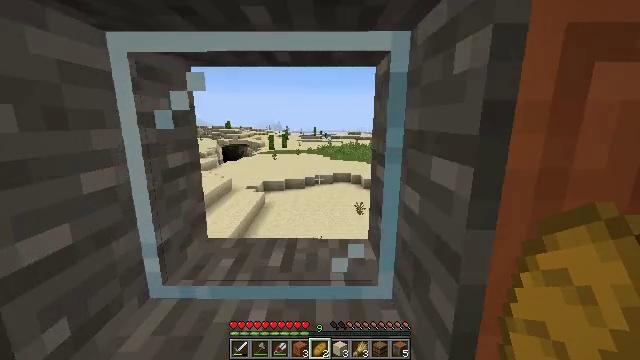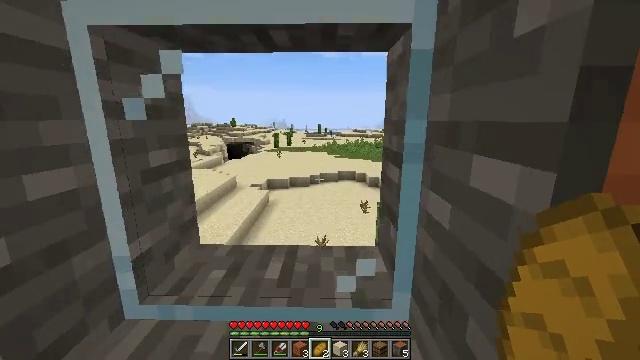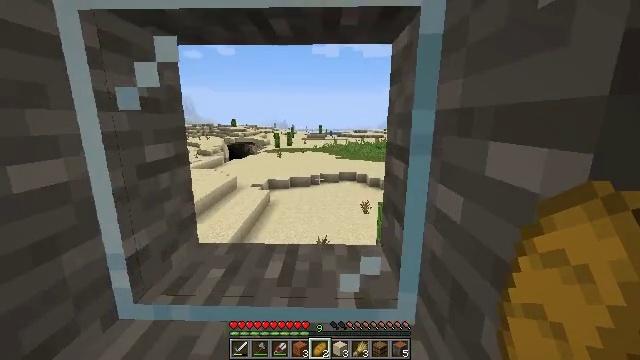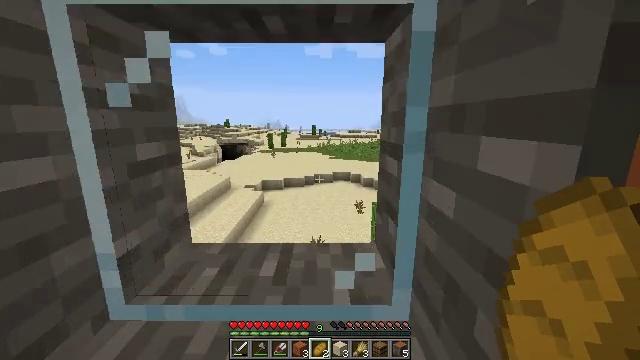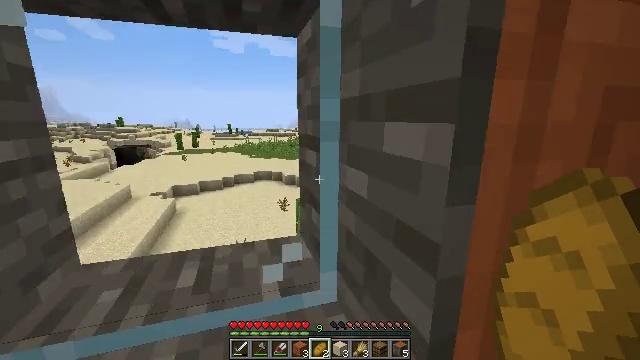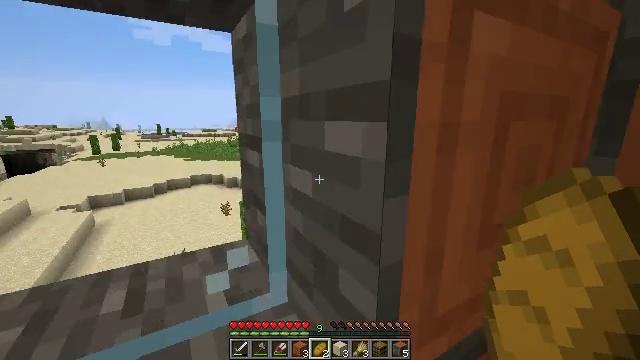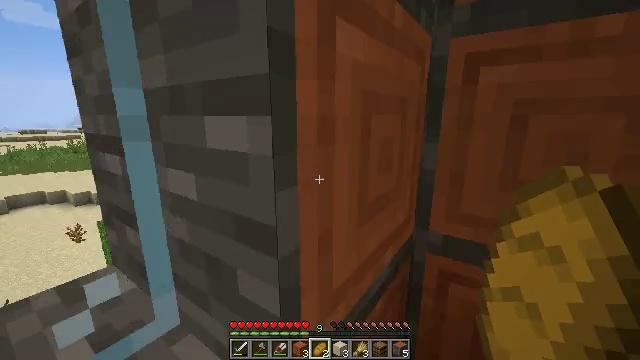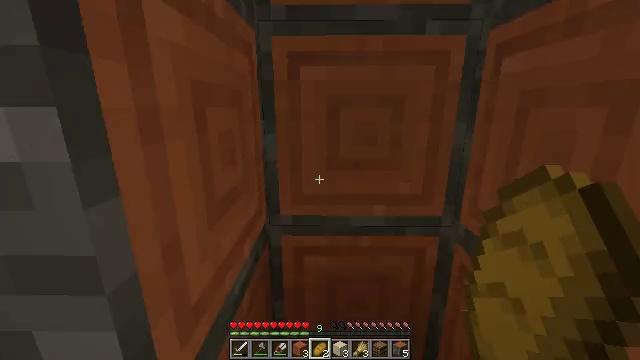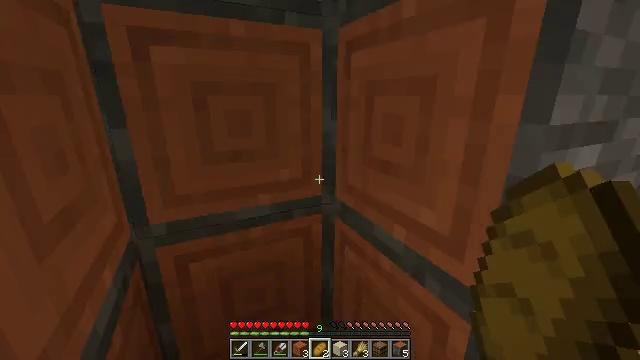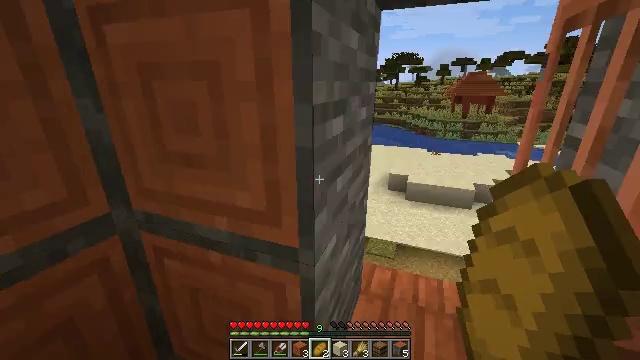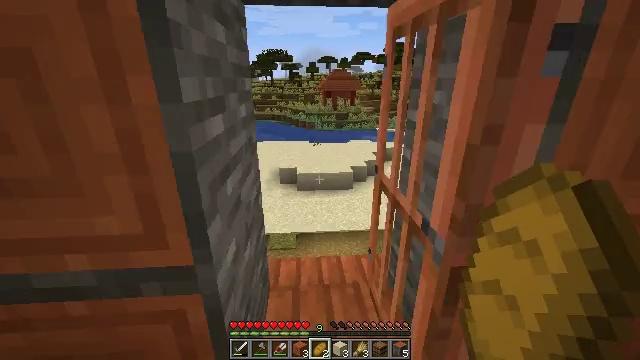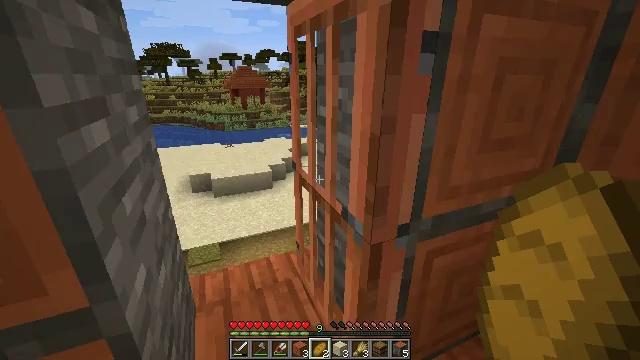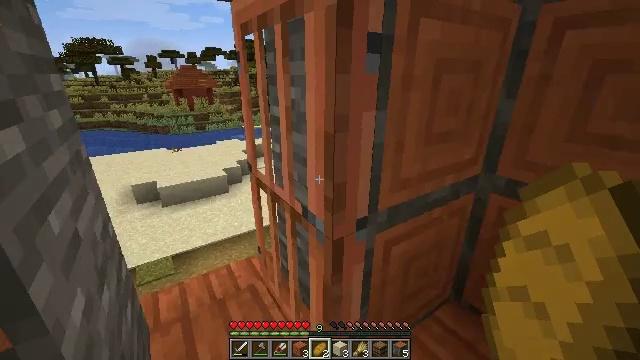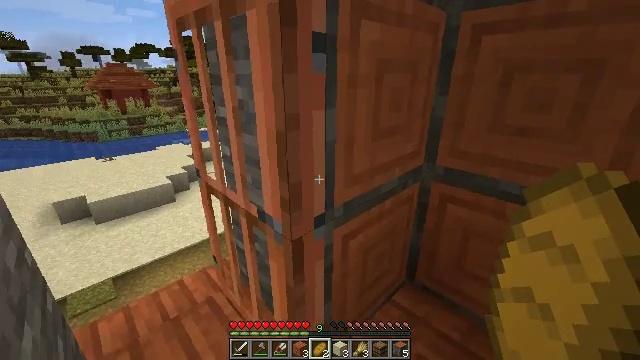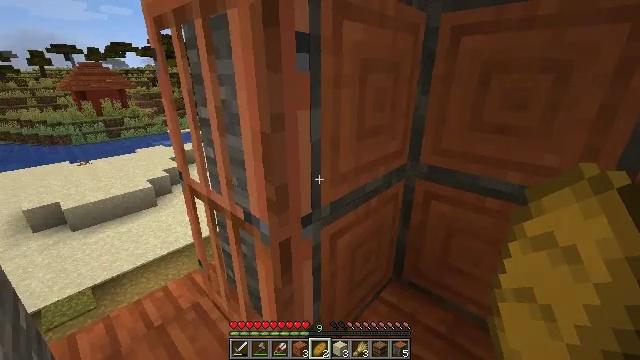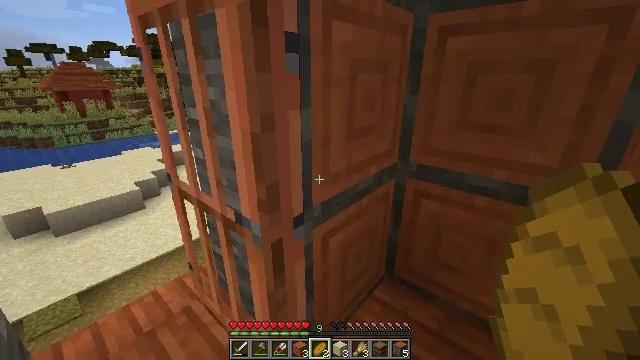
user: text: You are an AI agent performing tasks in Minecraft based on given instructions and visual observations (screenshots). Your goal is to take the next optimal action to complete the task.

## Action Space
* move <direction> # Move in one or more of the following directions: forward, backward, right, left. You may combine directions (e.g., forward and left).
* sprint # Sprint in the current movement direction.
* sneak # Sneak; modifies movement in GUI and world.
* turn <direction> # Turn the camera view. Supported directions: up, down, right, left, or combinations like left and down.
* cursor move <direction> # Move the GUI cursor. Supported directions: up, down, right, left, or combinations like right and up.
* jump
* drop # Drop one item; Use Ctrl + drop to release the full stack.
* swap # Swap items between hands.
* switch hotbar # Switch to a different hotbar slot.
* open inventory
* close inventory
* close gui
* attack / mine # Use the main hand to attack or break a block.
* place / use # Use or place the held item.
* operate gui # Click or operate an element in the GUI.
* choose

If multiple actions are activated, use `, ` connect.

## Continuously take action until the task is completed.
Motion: motion action
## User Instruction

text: Drop a bread.
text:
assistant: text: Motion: move forward, turn left
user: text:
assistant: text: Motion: move forward
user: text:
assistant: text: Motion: move forward, turn right
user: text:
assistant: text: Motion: turn right
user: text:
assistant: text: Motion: turn right
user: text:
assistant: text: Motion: turn right
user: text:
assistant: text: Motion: turn right and down
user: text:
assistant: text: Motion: turn right and down
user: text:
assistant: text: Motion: turn right and down
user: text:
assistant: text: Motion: turn right
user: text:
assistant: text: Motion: turn right
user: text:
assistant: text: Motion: turn right
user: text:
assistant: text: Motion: turn right
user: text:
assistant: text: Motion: turn right
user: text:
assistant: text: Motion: turn right
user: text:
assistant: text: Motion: no_op
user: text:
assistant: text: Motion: no_op
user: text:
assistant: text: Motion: no_op
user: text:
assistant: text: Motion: turn right
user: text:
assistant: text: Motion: turn right
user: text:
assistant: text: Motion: turn right
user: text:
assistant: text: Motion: no_op
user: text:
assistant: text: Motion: no_op
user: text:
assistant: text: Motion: turn left
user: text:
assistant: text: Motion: turn left and up
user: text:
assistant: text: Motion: turn left and up
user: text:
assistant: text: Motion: move forward, turn left and up
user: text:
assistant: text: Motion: move forward, turn left and up
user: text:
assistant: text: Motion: move forward, turn left
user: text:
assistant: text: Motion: move forward